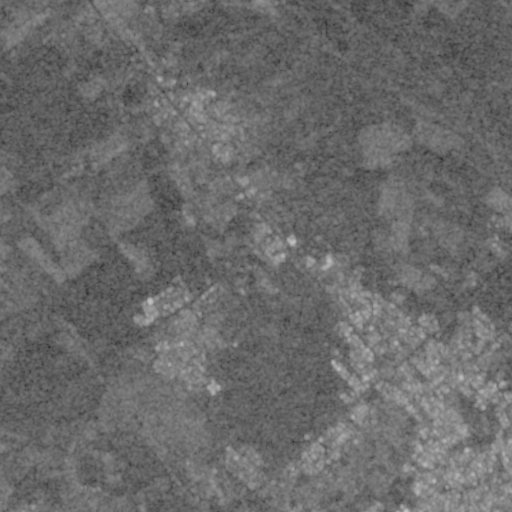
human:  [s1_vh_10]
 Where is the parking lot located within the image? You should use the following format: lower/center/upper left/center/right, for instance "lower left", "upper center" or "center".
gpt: The parking lot is located in the lower center of the image.
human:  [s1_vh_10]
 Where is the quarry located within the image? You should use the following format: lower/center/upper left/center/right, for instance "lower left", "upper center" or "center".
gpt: The quarry is located in the upper left of the image.
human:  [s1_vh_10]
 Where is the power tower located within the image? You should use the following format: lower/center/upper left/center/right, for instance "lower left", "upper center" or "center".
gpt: There is no power tower in the image.

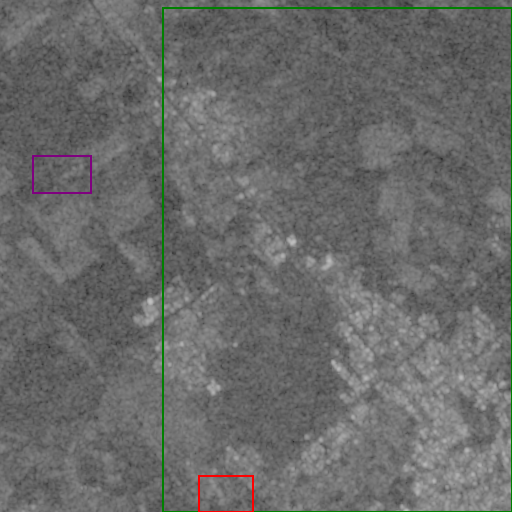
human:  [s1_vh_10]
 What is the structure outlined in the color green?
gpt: The structure outlined in green is a crop field.
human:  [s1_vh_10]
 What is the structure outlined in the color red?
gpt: The structure outlined in red is a park.
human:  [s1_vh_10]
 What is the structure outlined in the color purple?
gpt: The structure outlined in purple is a quarry.
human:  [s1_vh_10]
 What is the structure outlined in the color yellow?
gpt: There is no yellow outline.